Interaction volume radius: 10 \u00c5
Interaction volume height: 20 \u00c5
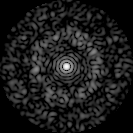
Disorder parameter: 0.8071